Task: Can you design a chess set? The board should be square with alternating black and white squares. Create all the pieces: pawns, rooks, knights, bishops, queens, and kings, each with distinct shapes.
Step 4426:
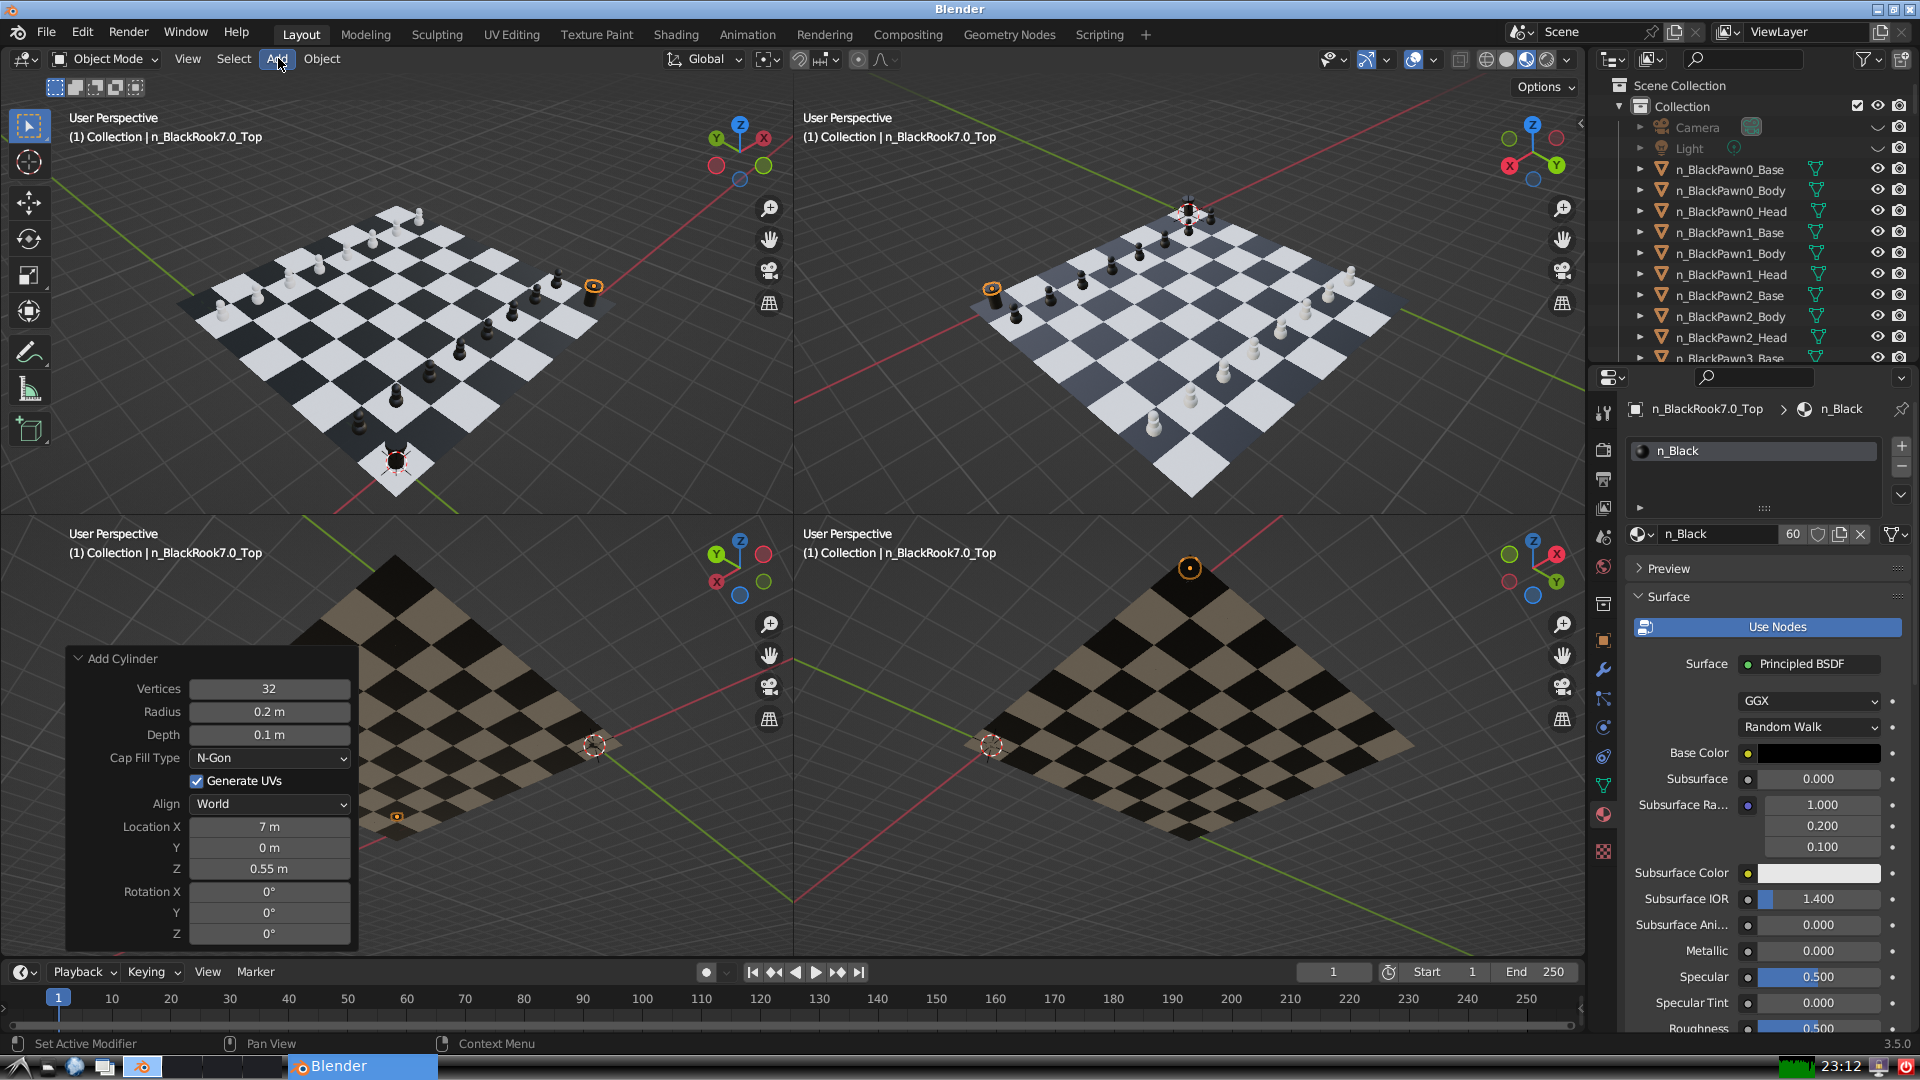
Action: click: no